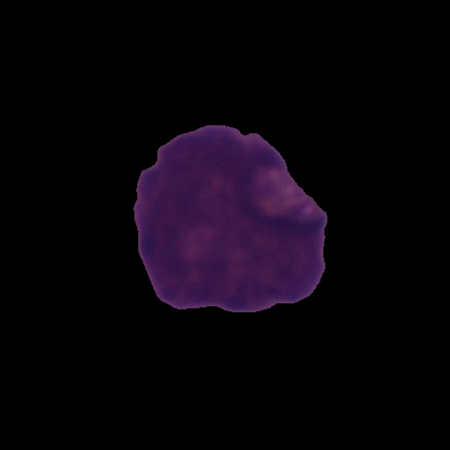
Label: cancer